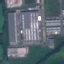
Land use / land cover: Industrial